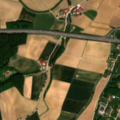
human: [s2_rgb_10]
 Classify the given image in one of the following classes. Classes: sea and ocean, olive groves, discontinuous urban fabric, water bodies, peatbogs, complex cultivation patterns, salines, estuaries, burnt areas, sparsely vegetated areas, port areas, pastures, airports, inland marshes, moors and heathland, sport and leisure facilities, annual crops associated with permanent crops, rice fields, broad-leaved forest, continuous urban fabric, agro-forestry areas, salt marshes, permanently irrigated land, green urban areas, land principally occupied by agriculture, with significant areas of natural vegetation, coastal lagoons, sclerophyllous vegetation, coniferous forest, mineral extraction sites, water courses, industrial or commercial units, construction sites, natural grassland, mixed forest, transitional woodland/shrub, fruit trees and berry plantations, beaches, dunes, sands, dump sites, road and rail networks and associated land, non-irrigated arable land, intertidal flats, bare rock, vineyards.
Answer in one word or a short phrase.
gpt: discontinuous urban fabric, non-irrigated arable land, complex cultivation patterns, broad-leaved forest